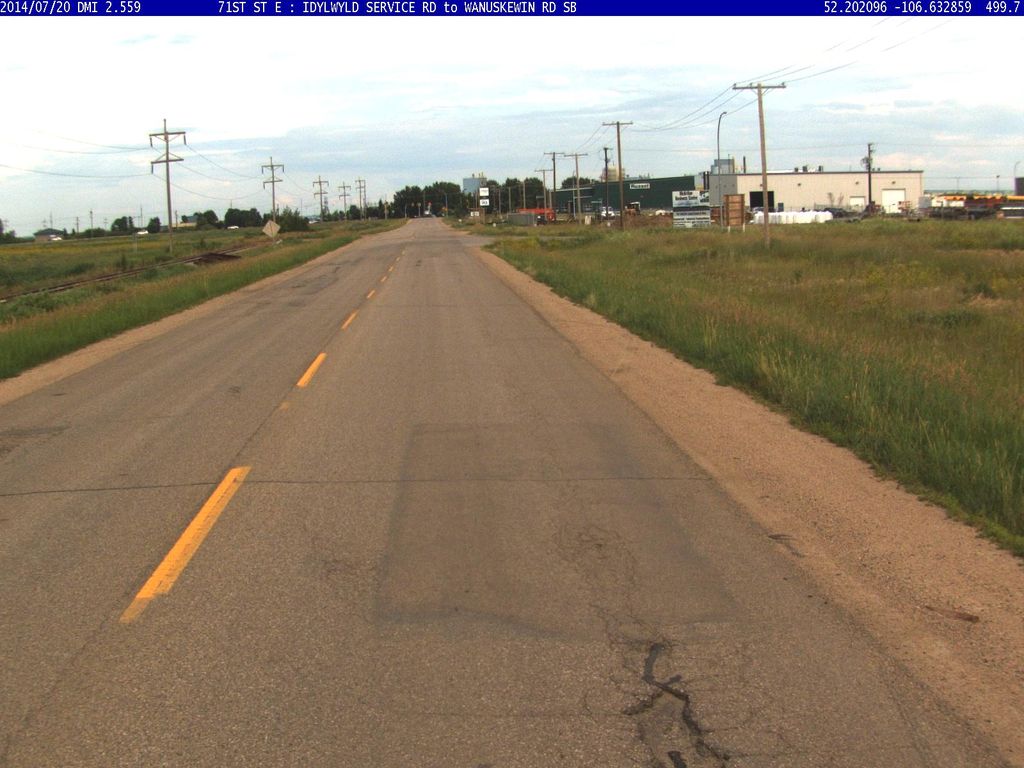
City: saskatoon